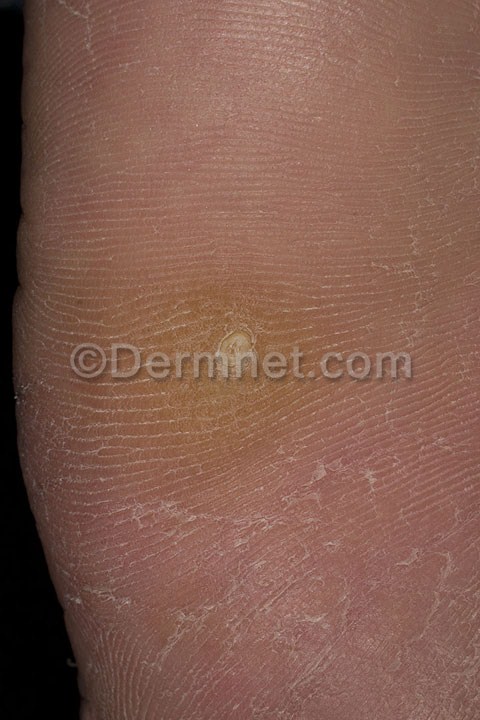
Disease: Warts Molluscum and other Viral Infections